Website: apple
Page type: address-validator
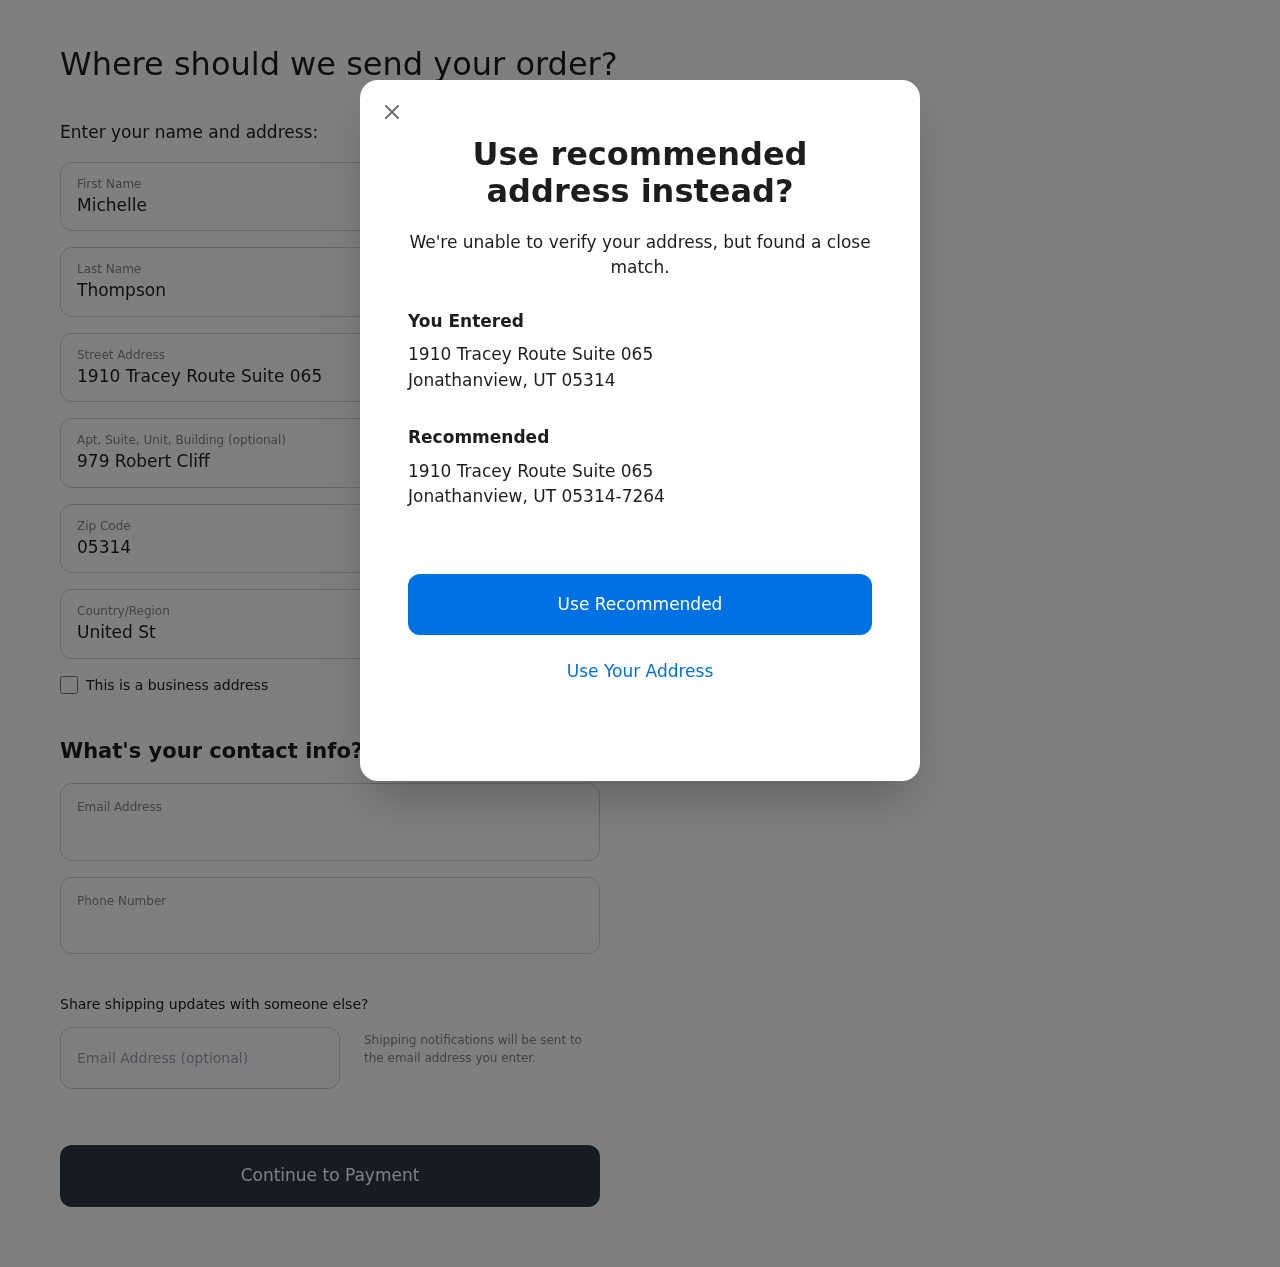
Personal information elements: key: PII_CITY
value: Jonathanview
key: PII_COUNTRY
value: United States
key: PII_EMAIL
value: michelle_thompson@yahoo.com
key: PII_FIRSTNAME
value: Michelle
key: PII_GIFT_EMAIL
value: michael.benjamin@yahoo.com
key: PII_LASTNAME
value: Thompson
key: PII_PHONE
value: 9618524806
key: PII_POSTCODE
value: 05314
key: PII_POSTCODE_FULL
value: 05314-7264
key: PII_STATE_ABBR
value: UT
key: PII_STREET
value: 1910 Tracey Route Suite 065
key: PII_STREET2
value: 1910 Tracey Route Suite 065
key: PII_STREET2
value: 979 Robert Cliff
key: PII_CITY2
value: Jonathanview
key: PII_STATE_ABBR2
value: UT